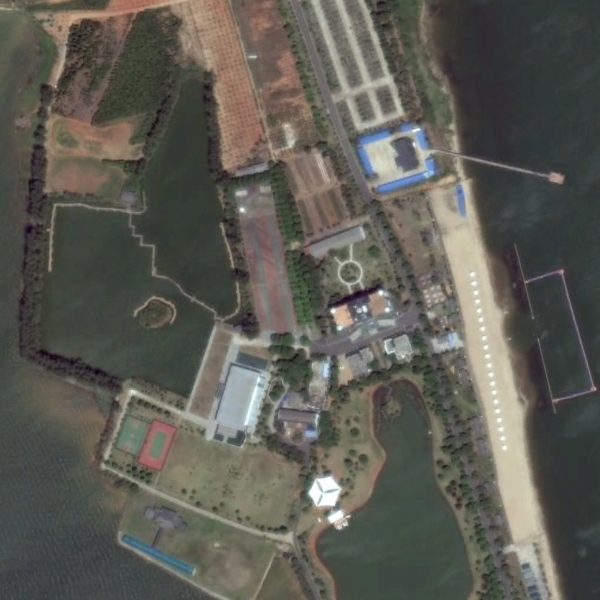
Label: Resort